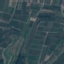
Land use / land cover: PermanentCrop